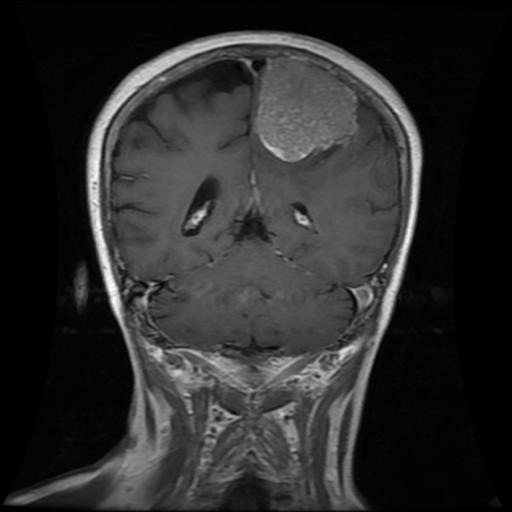
Label: meningioma